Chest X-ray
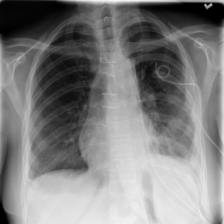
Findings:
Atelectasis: negative
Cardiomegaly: negative
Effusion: negative
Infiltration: negative
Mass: negative
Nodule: negative
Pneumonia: negative
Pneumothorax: negative
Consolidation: negative
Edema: negative
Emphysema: negative
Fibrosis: negative
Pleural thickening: negative
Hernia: negative